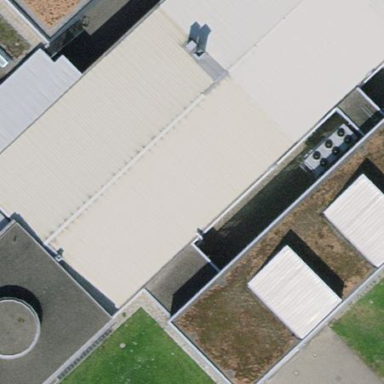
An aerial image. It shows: Manufacturing building.